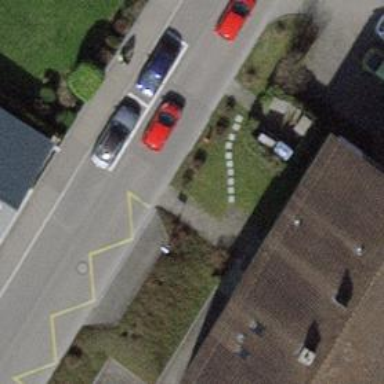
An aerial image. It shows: Bus stop with platform for public transport.